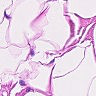
Metastatic tissue present: no